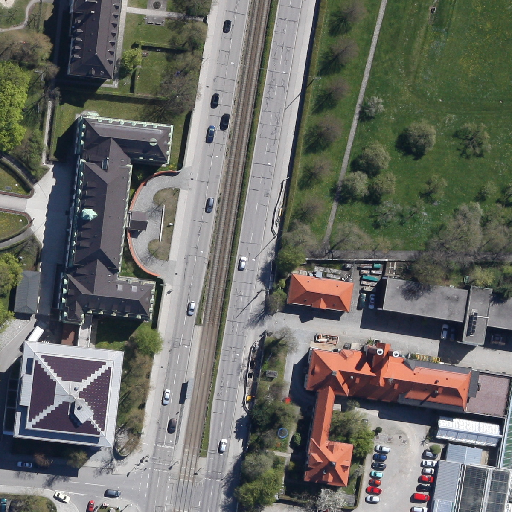
Referring expression: road